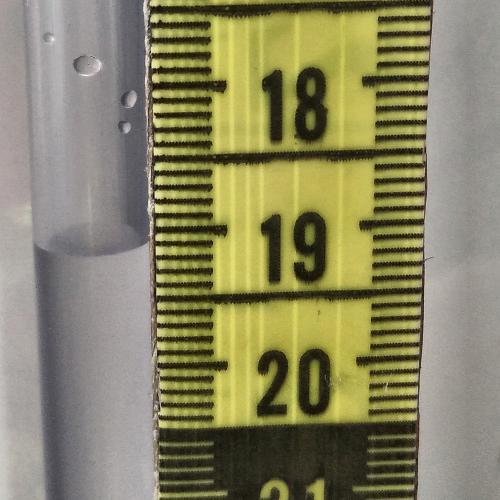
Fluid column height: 19.1 cm